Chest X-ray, PA view. Patient: 9 years old, sex F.
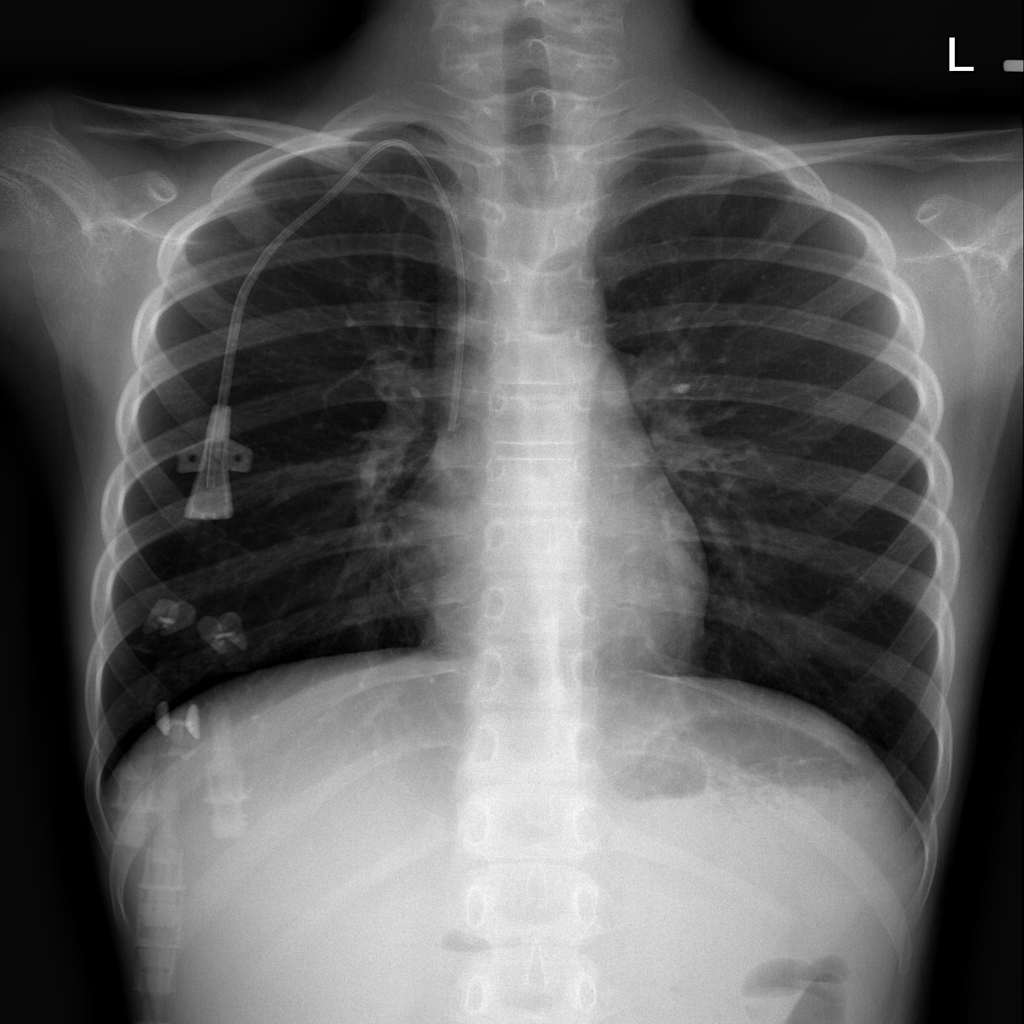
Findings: No Finding